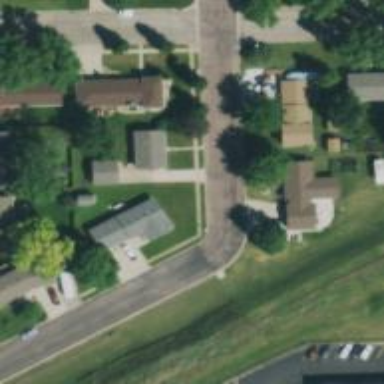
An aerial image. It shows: Asphalt road in residential area.